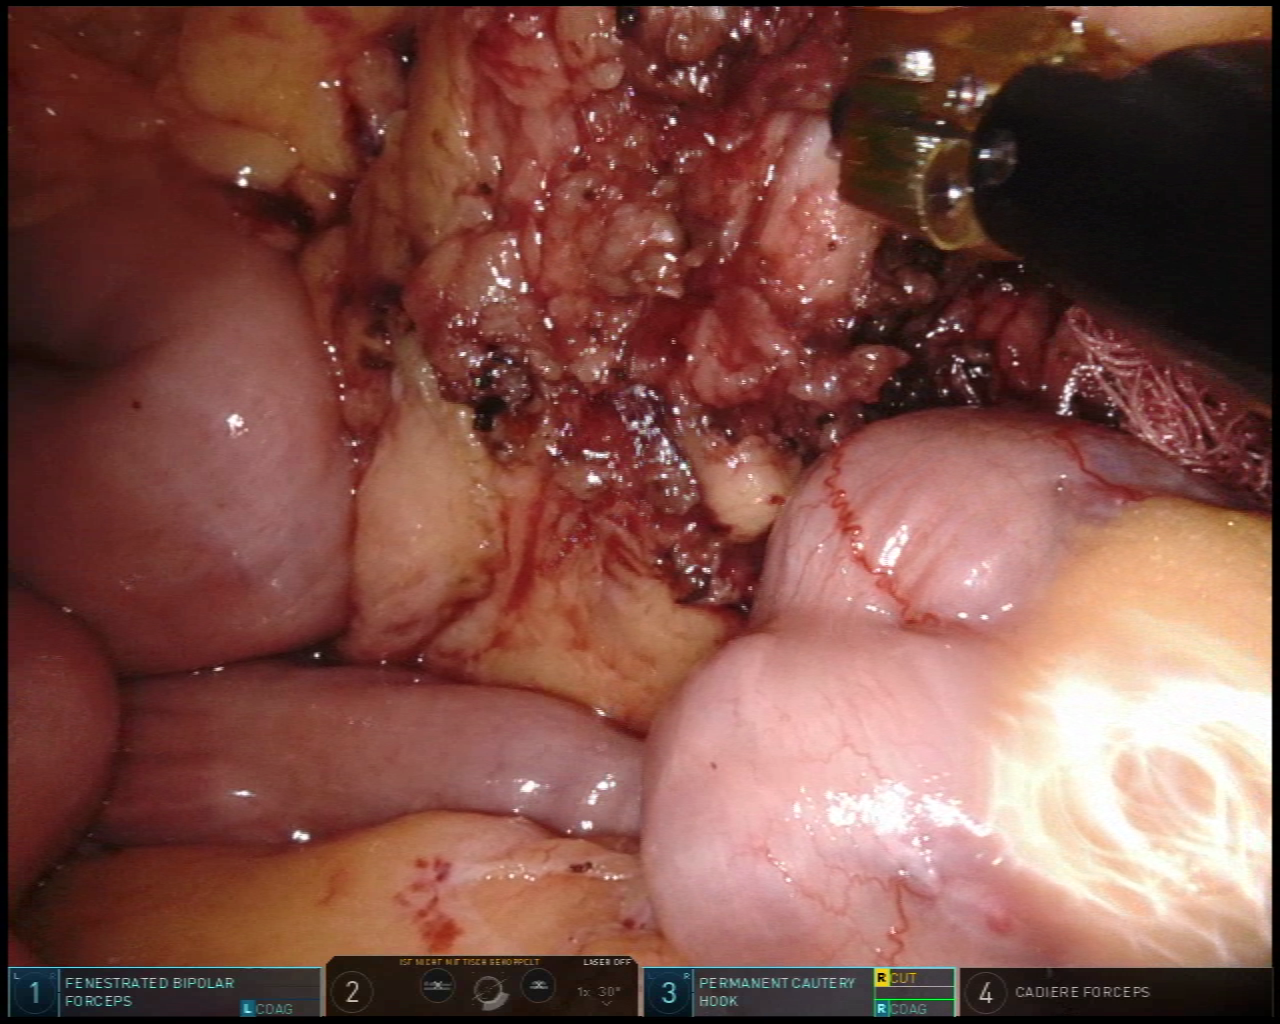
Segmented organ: inferior_mesenteric_artery
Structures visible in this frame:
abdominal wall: no
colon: no
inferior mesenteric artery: yes
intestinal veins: no
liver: no
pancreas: no
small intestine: yes
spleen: no
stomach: no
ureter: no
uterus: no
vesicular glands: no